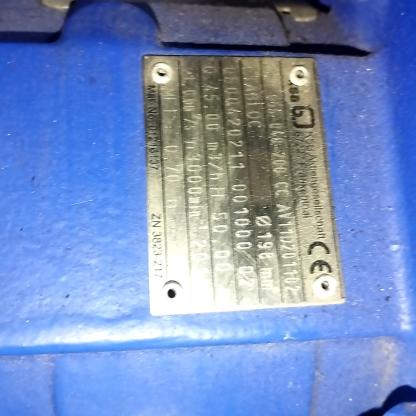
Klasa: tabliczka-znamionowa